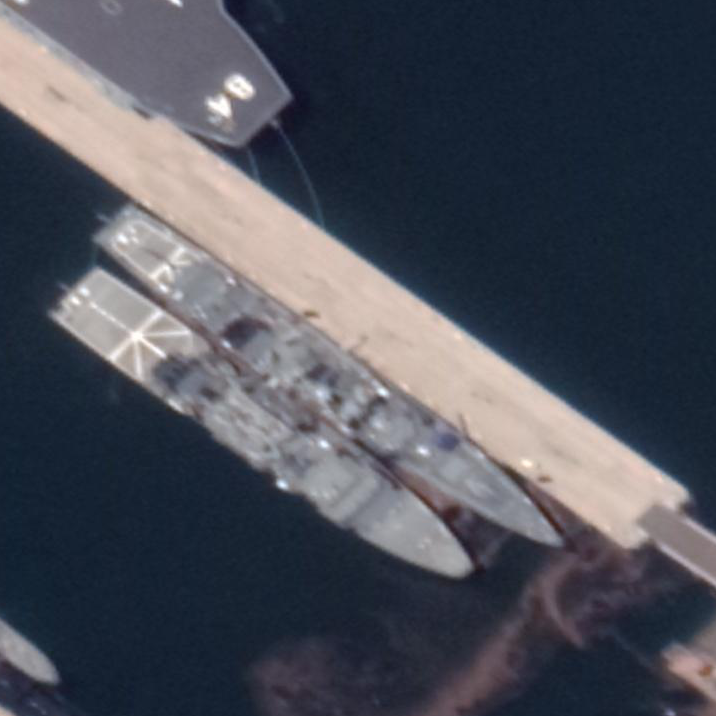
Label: cruiser